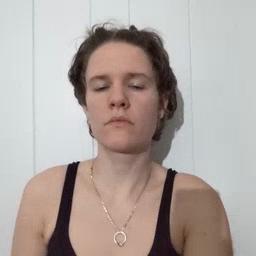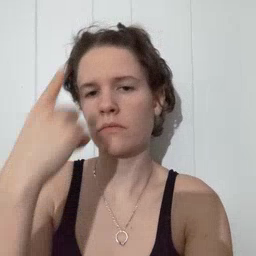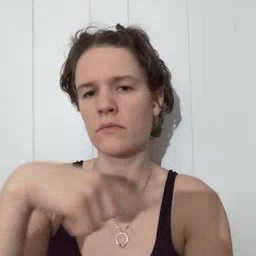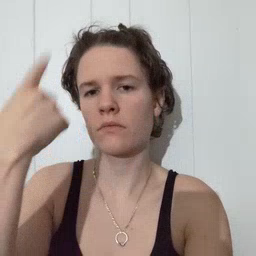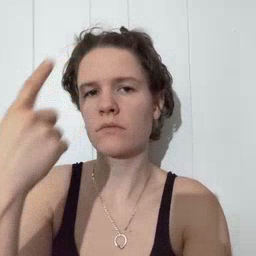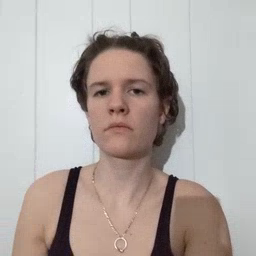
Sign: face